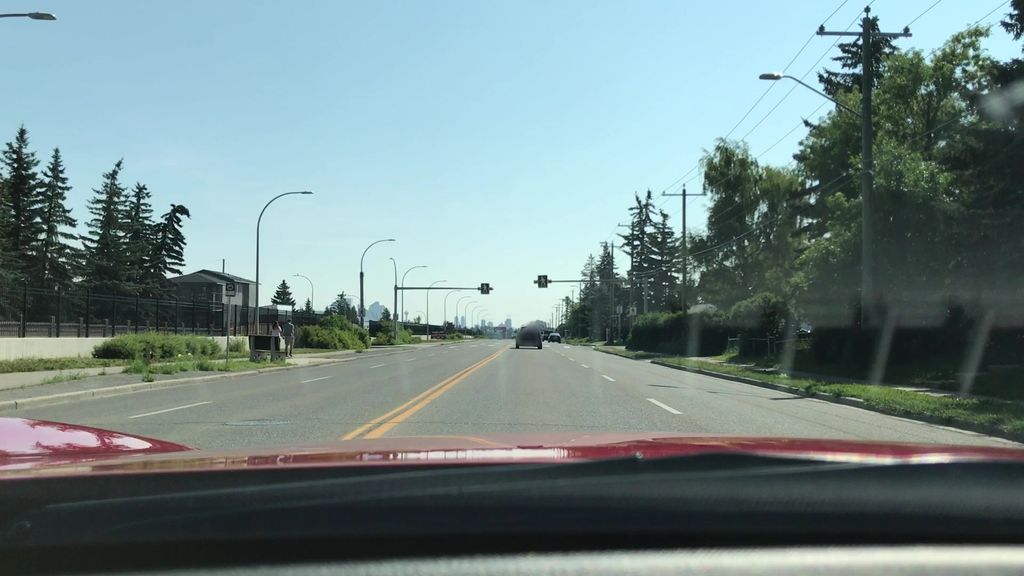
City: calgary